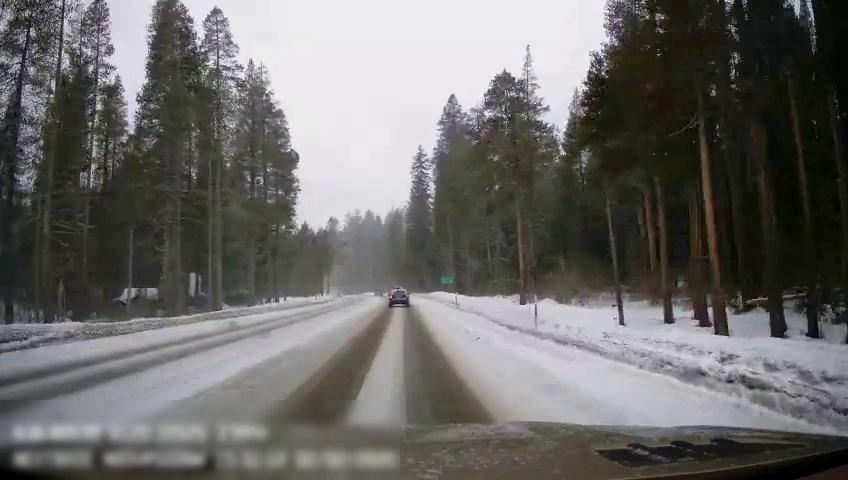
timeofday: Day
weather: Snowy
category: Drivable Space
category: Vehicles | SUV
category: Traffic | Signs